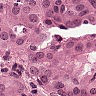
Metastatic tissue present: yes